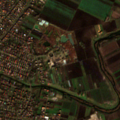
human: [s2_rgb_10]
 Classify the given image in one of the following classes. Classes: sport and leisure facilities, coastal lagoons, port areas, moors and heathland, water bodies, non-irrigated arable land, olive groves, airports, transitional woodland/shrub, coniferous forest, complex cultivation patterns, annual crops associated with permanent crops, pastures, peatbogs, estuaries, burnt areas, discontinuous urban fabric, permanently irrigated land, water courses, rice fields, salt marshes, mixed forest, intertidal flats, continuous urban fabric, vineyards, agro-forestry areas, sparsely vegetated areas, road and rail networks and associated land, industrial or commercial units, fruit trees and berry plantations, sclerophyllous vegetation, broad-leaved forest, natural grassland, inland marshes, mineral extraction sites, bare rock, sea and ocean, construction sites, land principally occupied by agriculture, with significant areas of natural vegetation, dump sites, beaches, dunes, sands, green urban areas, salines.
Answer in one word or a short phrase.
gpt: discontinuous urban fabric, industrial or commercial units, non-irrigated arable land, complex cultivation patterns